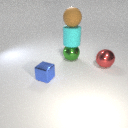
small blue metal cube in front of large green metal sphere